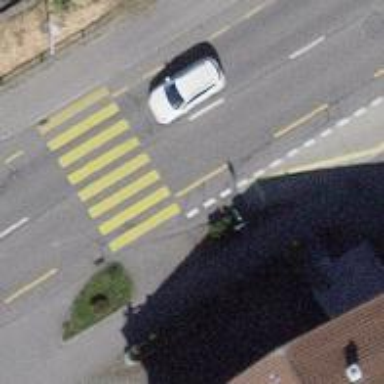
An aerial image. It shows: Kerb barrier.